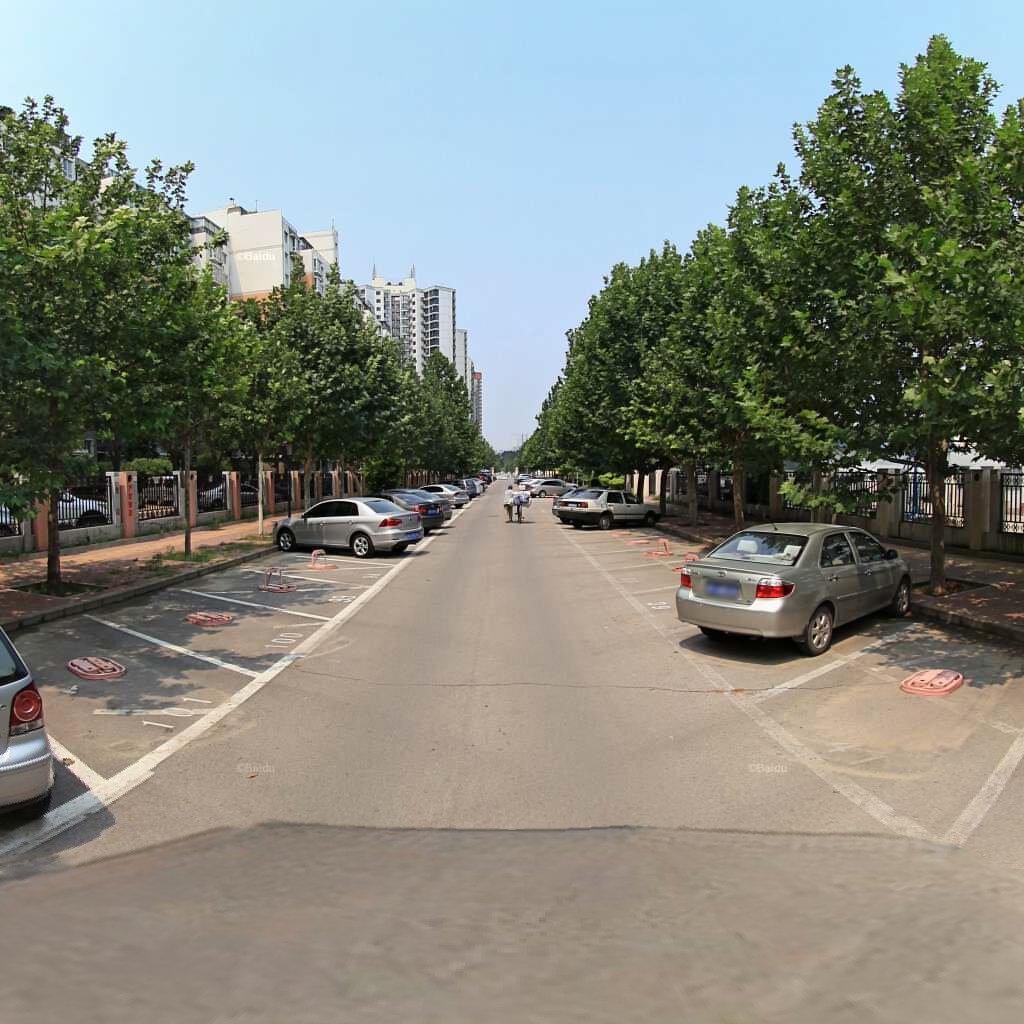
Region: Chaoyang
Road damage annotations: transverse crack